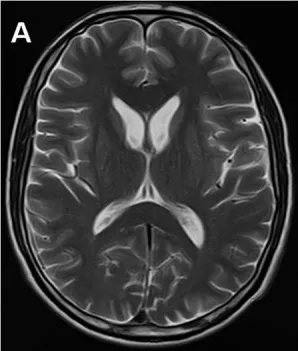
Brain MRI data of the proband showed progressive, symmetrical, mild atrophy of the caudate heads. (A,B) Axial T1- and T2-weighted MRI images were taken at 31 year old.
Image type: radiology (mri)